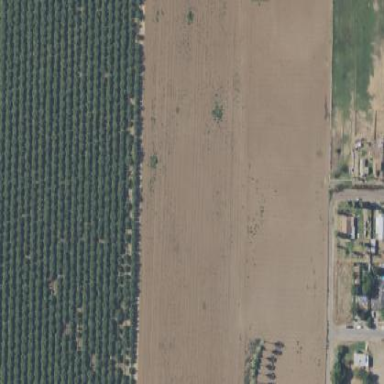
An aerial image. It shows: Orchard filled with almond trees.